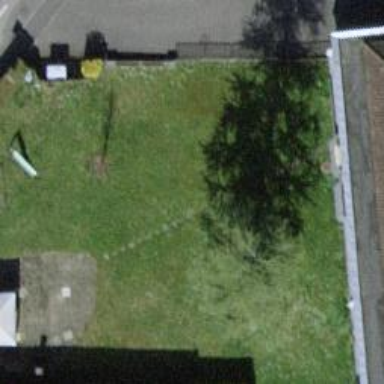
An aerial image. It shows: Urban tree with needle-leaved evergreen foliage.